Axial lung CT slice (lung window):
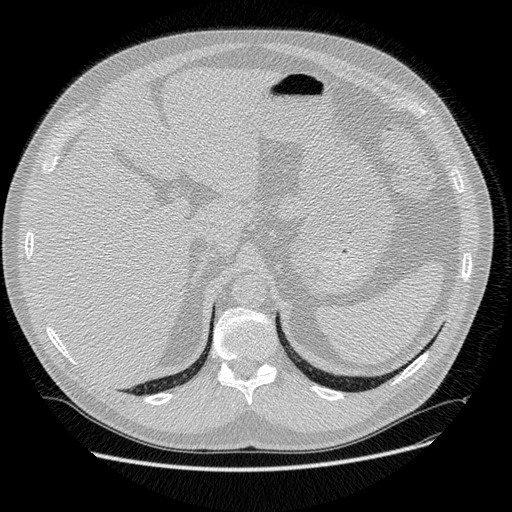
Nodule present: no